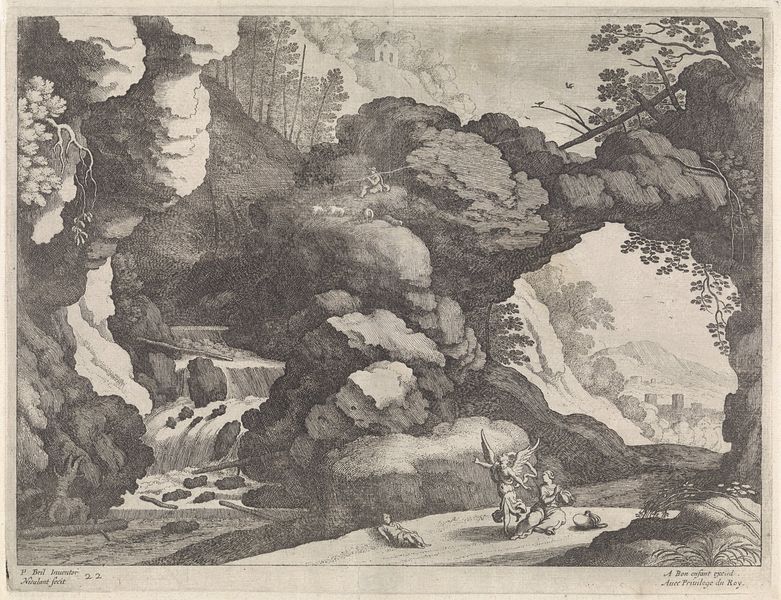
Titel: Landschap met Hagar en Ismaël
Künstler: Willem van (II) Nieulandt
Standort: Amsterdam
Institution: Rijksmuseum
Schlagwörter: berg, felsen, gestein, wasser, bäume, fluss, frauen, landschaft, menschen, äste, frau, zeichnung, malerei, büsche, wasserfall, engel, berge, grafik, pause, picknick, rast, druck, schwarzweiß, teufel, chengel